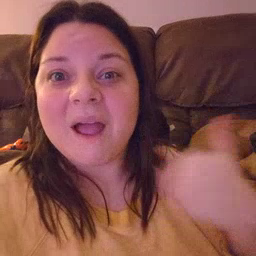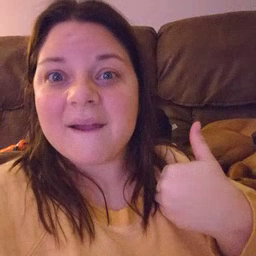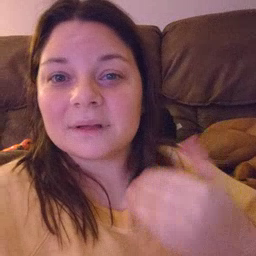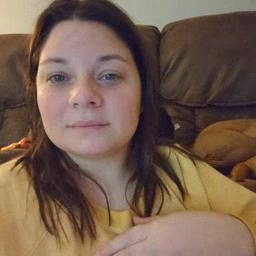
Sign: have